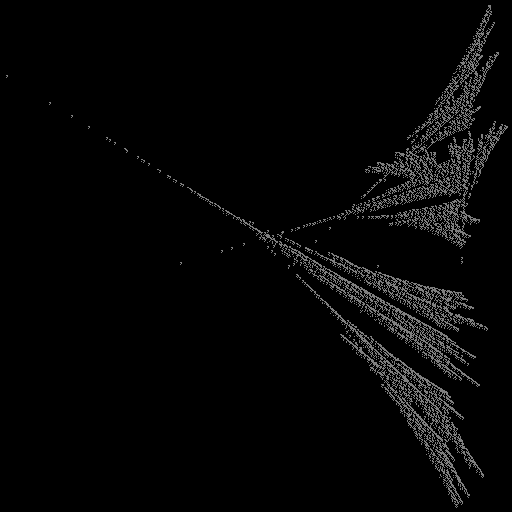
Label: ginkgo